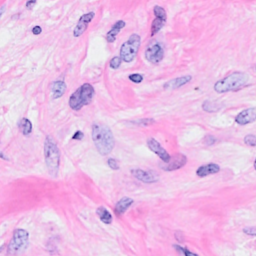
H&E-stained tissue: Breast